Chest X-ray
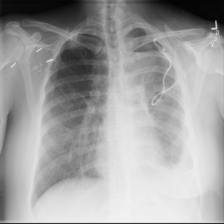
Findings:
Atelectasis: negative
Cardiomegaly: negative
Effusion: negative
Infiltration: negative
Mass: negative
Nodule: negative
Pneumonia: negative
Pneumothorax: negative
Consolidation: negative
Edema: negative
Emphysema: negative
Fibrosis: negative
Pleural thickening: positive
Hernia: negative